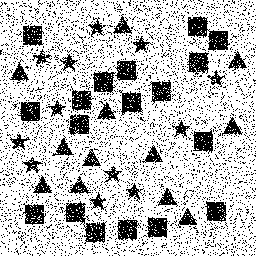
Squares: 18
Triangles: 12
Stars: 12
Total shapes: 42